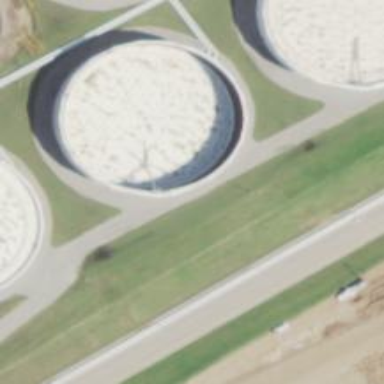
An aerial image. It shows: Storage tank which is man-made and housed in building.